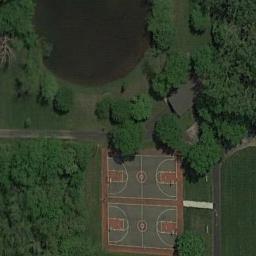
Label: basketball_court